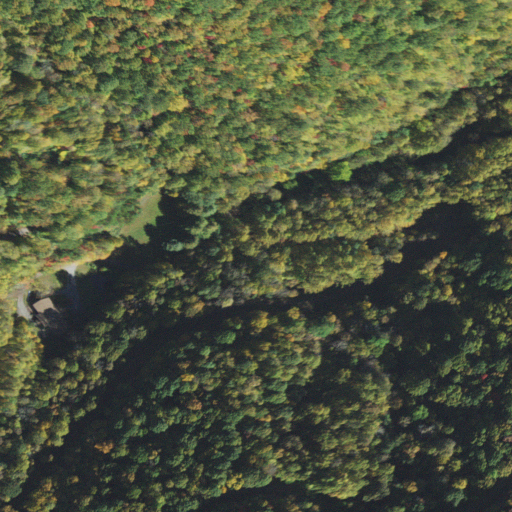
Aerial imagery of valley in North Carolina named Odear Cove containing mixed forest, deciduous forest, open development, and shrub